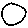
Label: moon